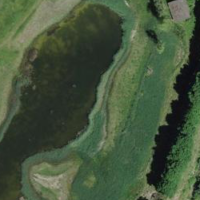
EUNIS habitat code: 45
Species observed at this site:
Hippocrepis emerus